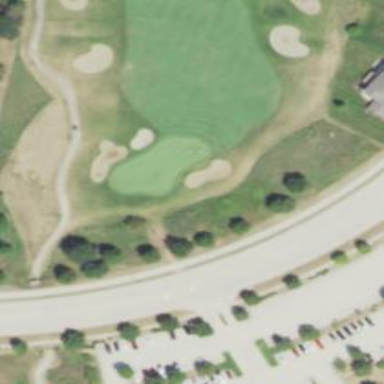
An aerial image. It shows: Golf hole.